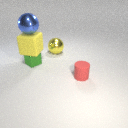
large yellow rubber cube below large blue metal sphere